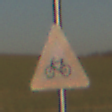
Verkehrszeichen: RadverkehrRechts
Umgebung: Outdoor, Nature
Tageszeit: SunriseSunset
Wetter: PartlyCloudy
Licht: Natural
Jahreszeit: NotSpecified
Kontrast: HighContrast